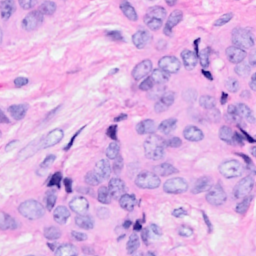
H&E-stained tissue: Breast